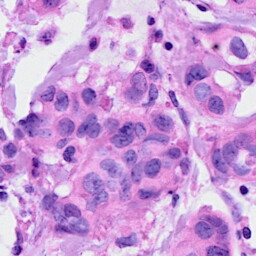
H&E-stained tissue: Breast